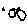
Label: moon